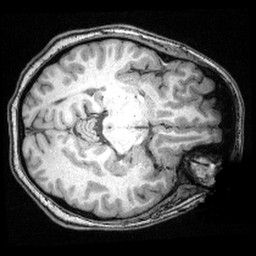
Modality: T1w
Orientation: axial
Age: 27
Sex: female
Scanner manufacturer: siemens
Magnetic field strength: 3 T
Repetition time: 2.4 s
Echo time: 0.00374 s